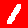
Digit: 1